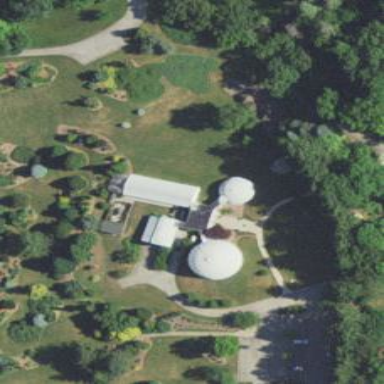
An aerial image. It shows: Glasshouse.